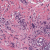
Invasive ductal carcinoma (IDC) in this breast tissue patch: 1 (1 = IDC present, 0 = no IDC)